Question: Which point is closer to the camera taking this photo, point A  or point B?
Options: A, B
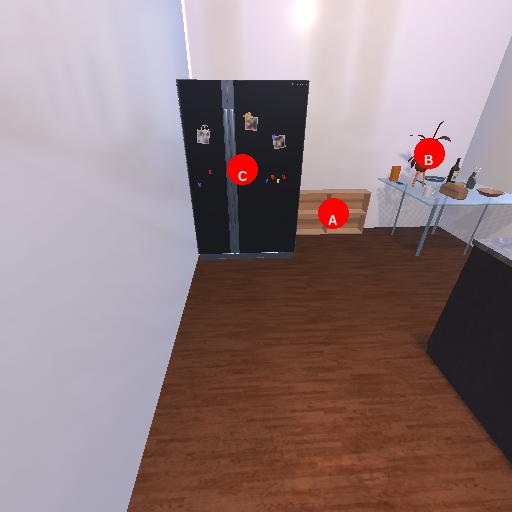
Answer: A